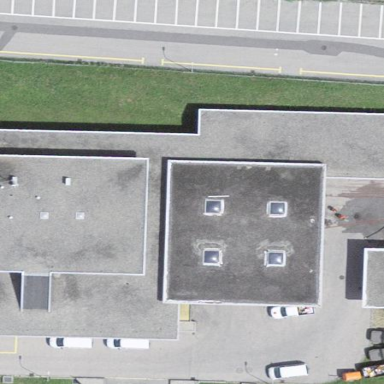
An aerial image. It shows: View of roof of building.